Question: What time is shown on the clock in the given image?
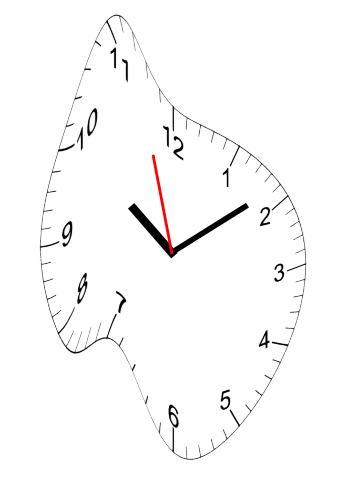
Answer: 10:08:57